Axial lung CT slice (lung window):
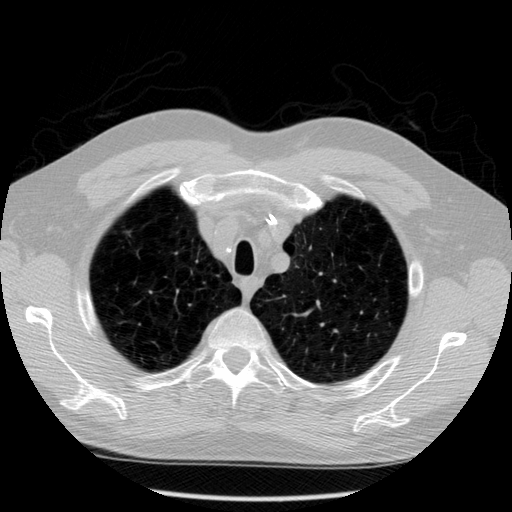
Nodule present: no